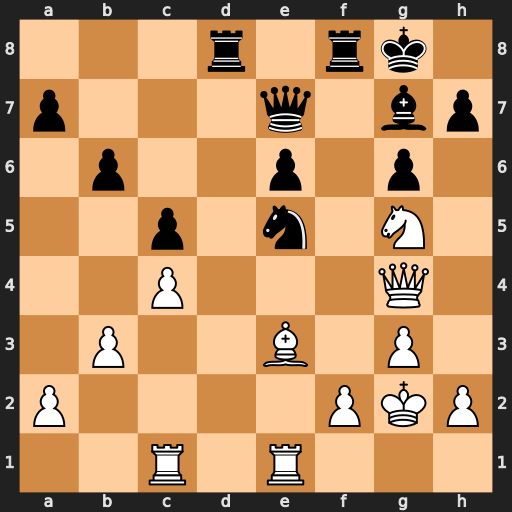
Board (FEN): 3r1rk1/p3q1bp/1p2p1p1/2p1n1N1/2P3Q1/1P2B1P1/P4PKP/2R1R3
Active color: w
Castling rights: -
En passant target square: -
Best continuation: Qxe6+ Qxe6 Nxe6